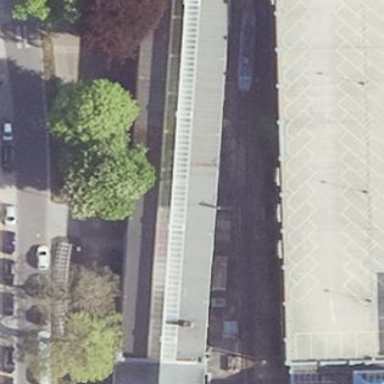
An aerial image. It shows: Depot building.